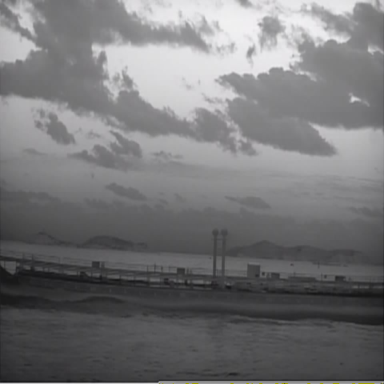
There is a liner in the infrared image.